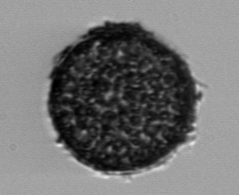
Label: Coscinodiscus